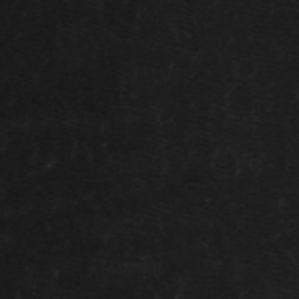
Label: frost